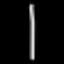
Label: line